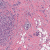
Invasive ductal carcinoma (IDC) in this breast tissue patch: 1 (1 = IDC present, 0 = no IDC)